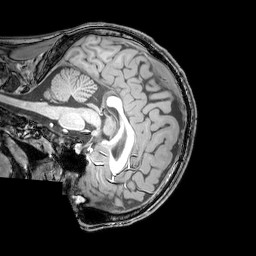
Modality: T1w
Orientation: sagittal
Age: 22
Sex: male
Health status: healthy
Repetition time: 0.081 s
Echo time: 0.037 s